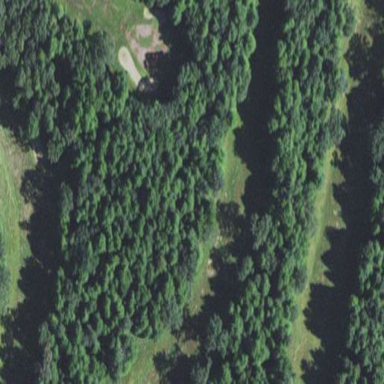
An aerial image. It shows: Rough grassy area used for golf.